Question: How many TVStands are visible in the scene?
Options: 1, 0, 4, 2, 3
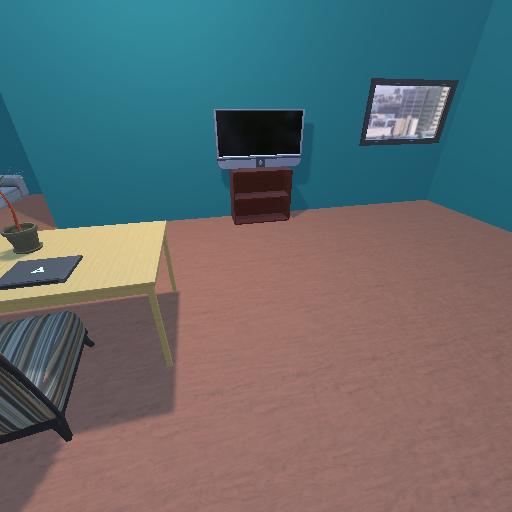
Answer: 1